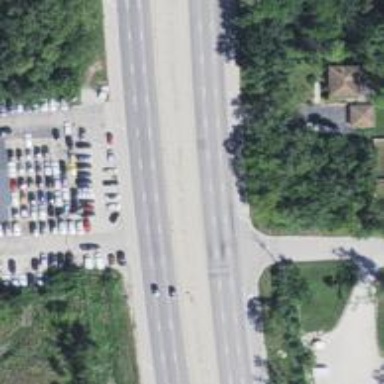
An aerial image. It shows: This image shows trunk highway that functions as expressway.